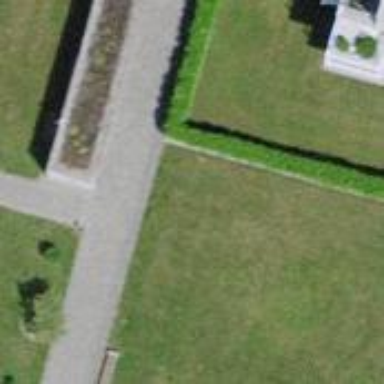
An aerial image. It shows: Hedge acting as barrier.